Question: calculates the total price, name, ID of all the products that are registered in a '' table.
this is the code:
'''
CREATE TABLE products (
ID_products int(10) NOT NULL,
Name_product varchar(40) DEFAULT NULL,
Price decimal(10,3) DEFAULT NULL,
Stock numeric DEFAULT NULL,
Supplier varchar(40) DEFAULT NULL,
PRIMARY KEY (ID_products)
);
'''
I tried many times to use 'GROUP BY', plus several methods but i can't get what to do.
'''
select Price, ID_products, count(*) as Name_product
from Products
group by ID_products;
'''
and the table:

please i need a little nudge to get out of this.
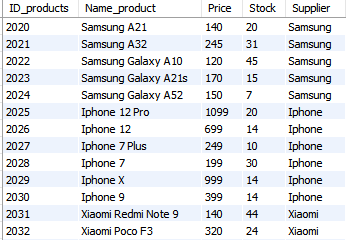
Answer: If you mean the 'sum' of the 'price' per product id try this.
'''
SELECT SUM(Price) AS total_price FROM productos GROUP BY ID_products;
'''
And oh please check your queries, you will surely get an error there. You used 'productos' in your but used 'products' in your .